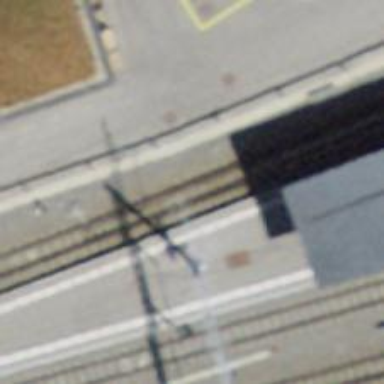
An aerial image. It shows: Railway switch.